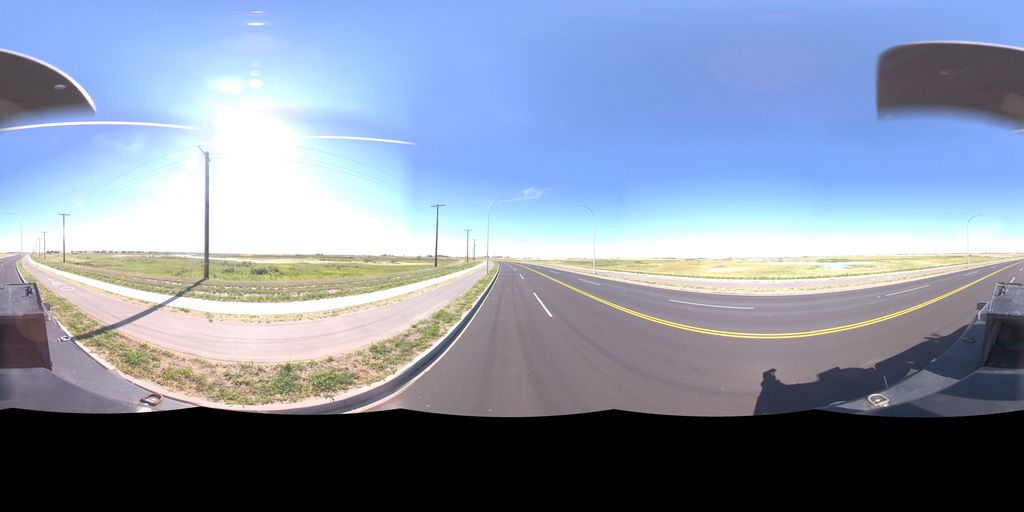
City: saskatoon